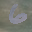
Label: 6